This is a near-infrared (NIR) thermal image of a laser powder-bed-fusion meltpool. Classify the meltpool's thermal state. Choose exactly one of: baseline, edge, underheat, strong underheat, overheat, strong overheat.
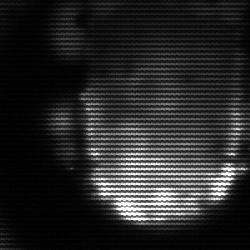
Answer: baseline